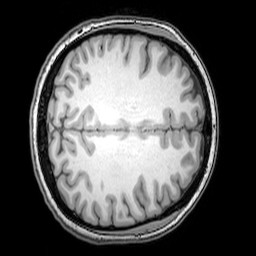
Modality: T1w
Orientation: axial
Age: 25
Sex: female
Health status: healthy
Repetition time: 0.081 s
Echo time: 0.037 s